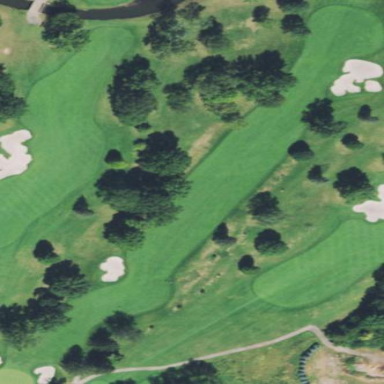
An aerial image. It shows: Golf fairway surrounded by grass.